Question: I am required to create a project similar to that of the ff. pic. (My apologies for the use a siily pic, I have to make do with what is readily-available).

I wouldn't say what I did was the best approach in making a 'dynamic' ListView but I'd be glad just to make what I currently have work. Anyway my implementation is as follows:
'''
public class MultiLineListViewActivity extends Activity {
@Override
public void onCreate(Bundle savedInstanceState) {
super.onCreate(savedInstanceState);
setContentView(R.layout.main);
ArrayList<SearchResults> searchResults = getSearchResults();
ListView listView = (ListView) findViewById(R.id.listView);
listView.setAdapter(new MyCustomBaseAdapter(this, searchResults));
}
private ArrayList<SearchResults> getSearchResults() {
ArrayList<SearchResults> results = new ArrayList<SearchResults>();
SearchResults sr1 = new SearchResults();
sr1.setName("Name 1");
sr1.setPhone("12345");
SearchResults.setIcon(R.drawable.pic_one);
results.add(sr1);
sr1 = new SearchResults();
sr1.setName("Name 2");
sr1.setPhone("123456");
SearchResults.setIcon(R.drawable.pic_two);
results.add(sr1);
...
return results;
}
}
'''
public class SearchResults {
'''
private String name;
private String phone;
public static ArrayList<Integer> iconsList = new ArrayList<Integer>();
public void setName(String name) {
this.name = name;
}
public void setPhone(String phone) {
this.phone = phone;
}
public static void setIcon(int i) {
iconsList.add(i);
}
public String getName() {
return this.name;
}
public String getPhone() {
return this.phone;
}
}
'''
'''
public class MyCustomBaseAdapter extends BaseAdapter {
private ArrayList<SearchResults> searchArrayList;
private LayoutInflater layoutInflater;
private Context context;
public MyCustomBaseAdapter(Context context, ArrayList<SearchResults> results) {
this.searchArrayList = results;
//this.context = context;
layoutInflater = LayoutInflater.from(context);
}
@Override
public int getCount() {
return searchArrayList.size();
}
@Override
public Object getItem(int position) {
return searchArrayList.get(position);
}
@Override
public long getItemId(int position) {
return position;
}
@Override
public View getView(int position, View convertView, ViewGroup parent) {
ViewHolder holder;
ImageView imageView;
if(convertView == null) {
convertView = layoutInflater.inflate(R.layout.custom_row_view, null);
holder = new ViewHolder();
holder.txtName = (TextView) convertView.findViewById(R.id.name);
holder.txtPhone = (TextView) convertView.findViewById(R.id.phone);
imageView = new ImageView(context);
convertView.setTag(holder);
}
else {
//imageView = (ImageView) convertView;
holder = (ViewHolder) convertView.getTag();
}
imageView = new ImageView(context);
imageView.setImageResource(SearchResults.iconsList.get(position));
holder.txtName.setText(searchArrayList.get(position).getName());
holder.txtPhone.setText(searchArrayList.get(position).getPhone());
return convertView;
}
class ViewHolder {
TextView txtName;
TextView txtPhone;
}
'''
The above code was successful in displaying the and lines in the ListView, it's the addition of the image that's giving me the 'Force Close'.
Take note of the commented line
I have reduced it down to that particular line in that removing the comments causes the app to crash.
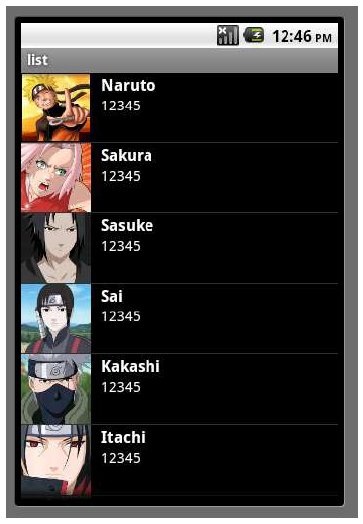
Answer: You're always creating a new 'ImageView' when in fact you probably shouldn't need to create one at all. It should be defined in your custom item layout (which you should probably post as well in this case) just like the 'TextView's. You can use 'findViewById' the same way and get it.